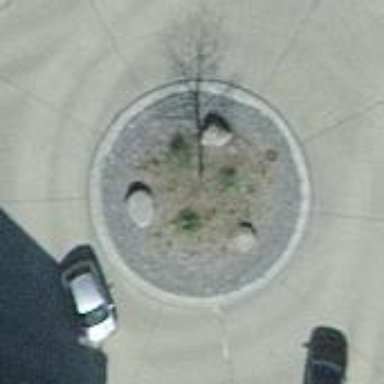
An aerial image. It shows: Primary highway with concrete surface leading to roundabout.